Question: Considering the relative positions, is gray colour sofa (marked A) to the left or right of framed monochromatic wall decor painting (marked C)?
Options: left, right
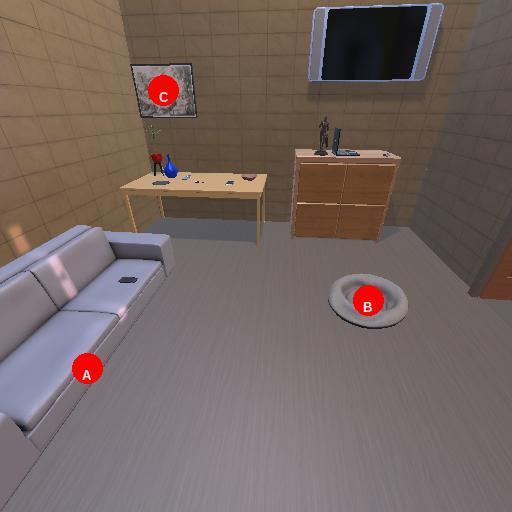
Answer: left